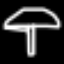
Label: mushroom